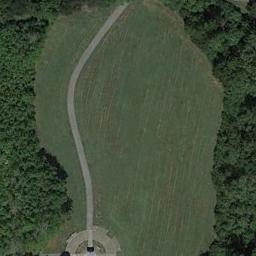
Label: meadow